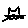
Label: cat